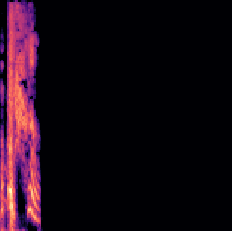
Sound class: Person sneeze